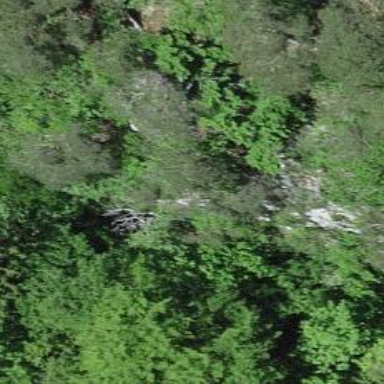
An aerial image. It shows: Cliff in nature.